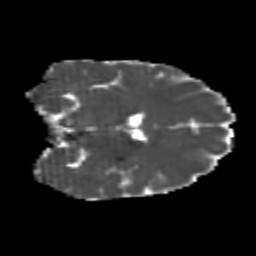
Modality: MD
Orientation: coronal
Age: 25
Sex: male
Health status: healthy
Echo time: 0.074 s